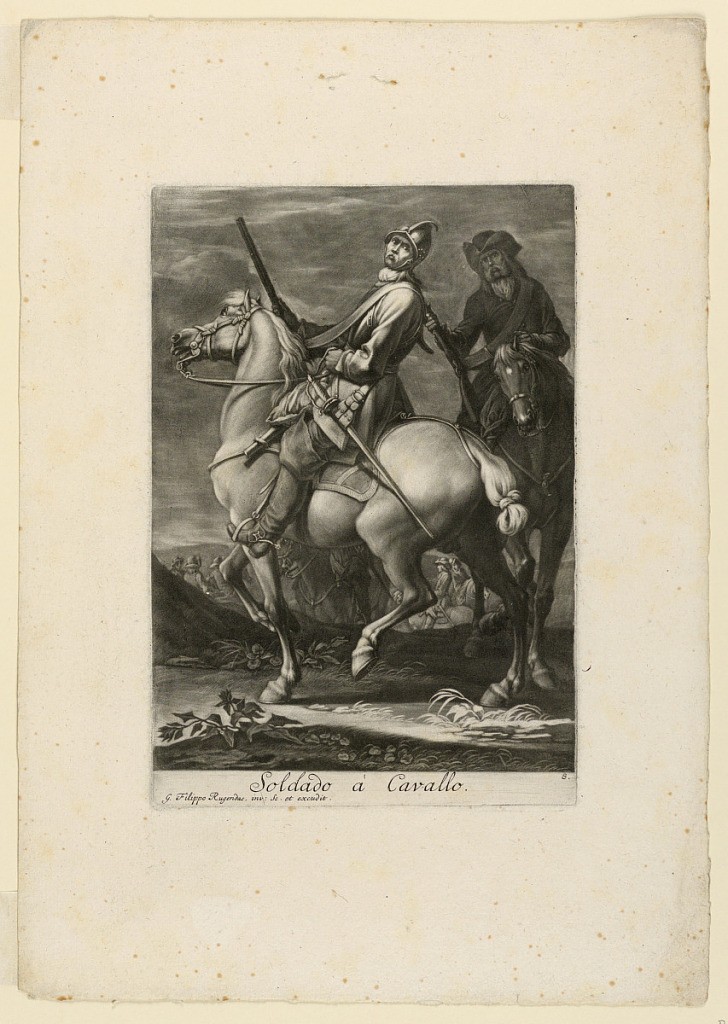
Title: Suite of Cavalry Officers: Soldiers
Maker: Georg Philip Rugendas, German, 1666–1742
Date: ca. 1730
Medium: Mezzotint engraving in dark brown ink on paper
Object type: Print
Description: Two mounted soldiers are seen in the foreground. The one is turned in left profile; he looks over his left shoulder. The other is seen frontally. Other mounted soldiers in the background.